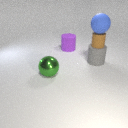
small brown rubber cylinder above large gray rubber cylinder